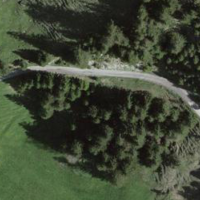
EUNIS habitat code: 25
Species observed at this site:
Hippocrepis comosa
Anthyllis vulneraria